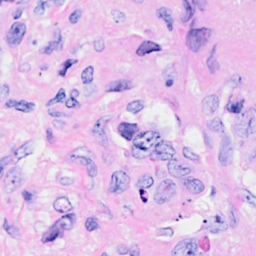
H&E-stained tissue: Breast